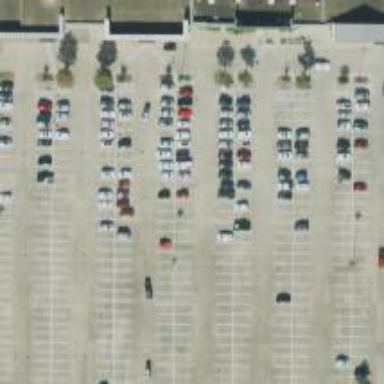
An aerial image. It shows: Parking space is available.